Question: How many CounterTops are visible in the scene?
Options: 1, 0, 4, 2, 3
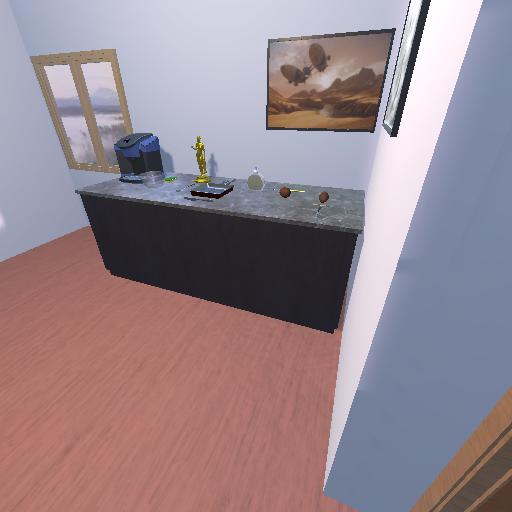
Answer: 1